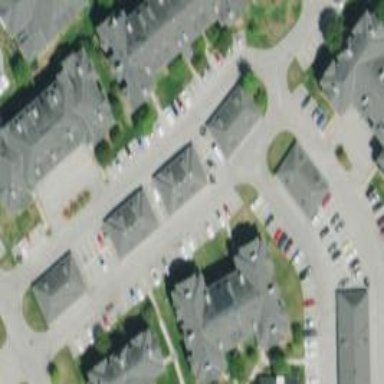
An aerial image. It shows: Living street.